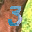
Label: 3